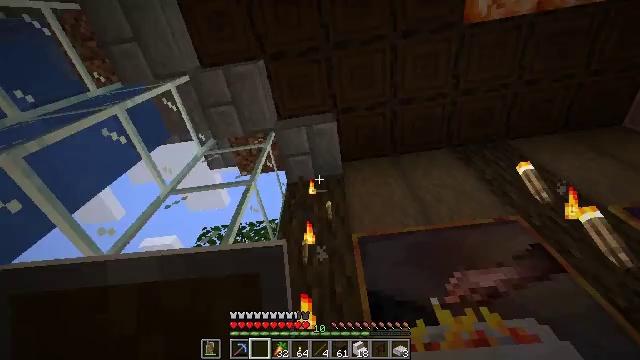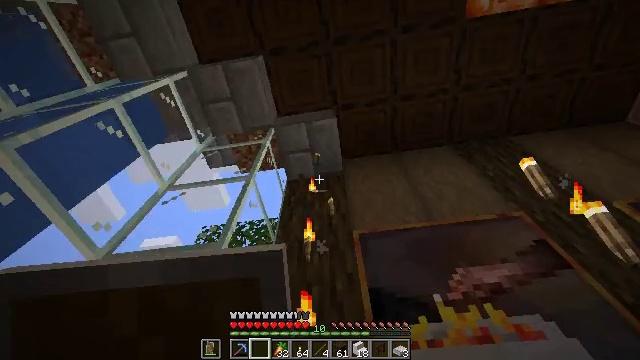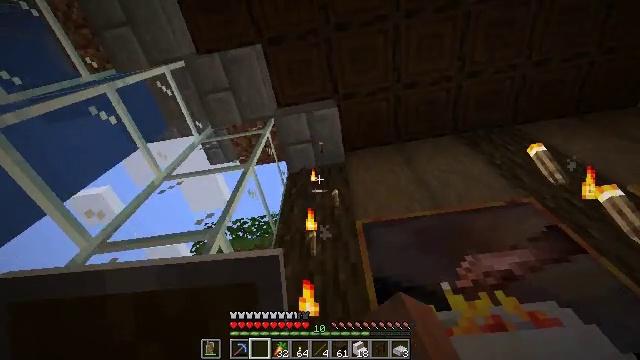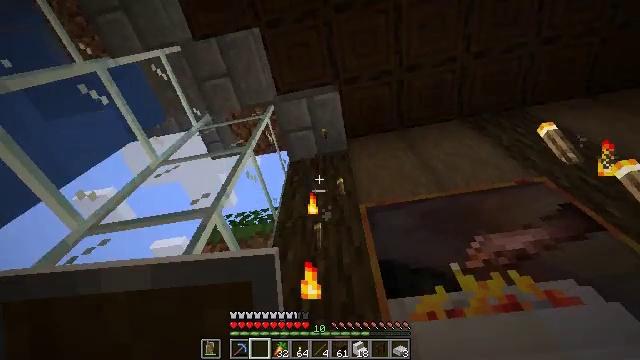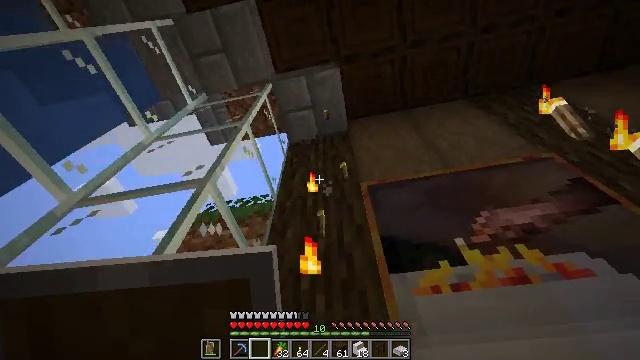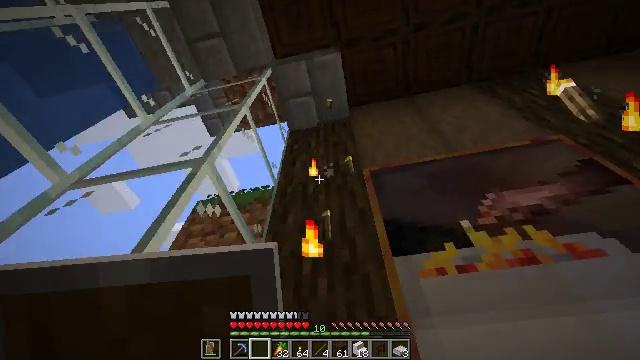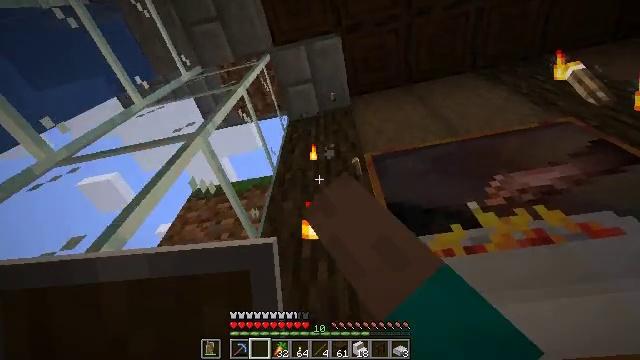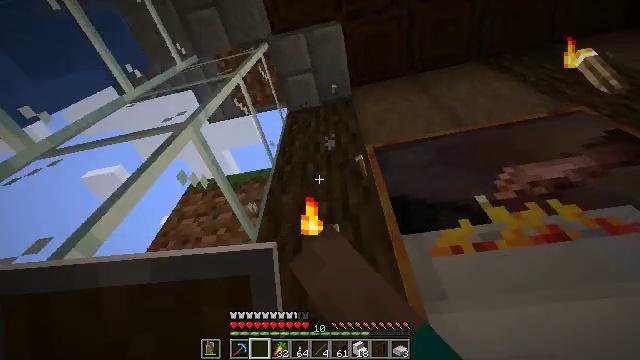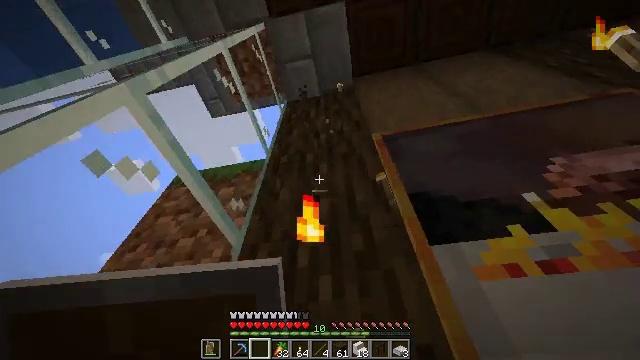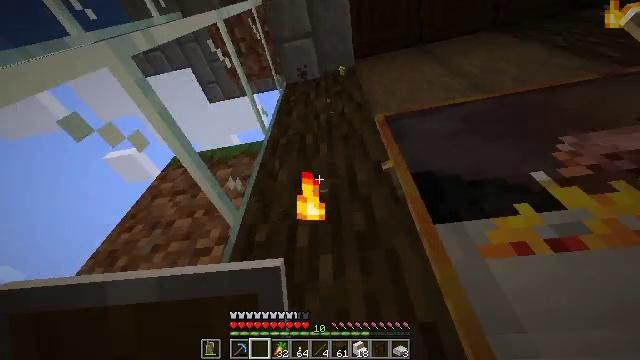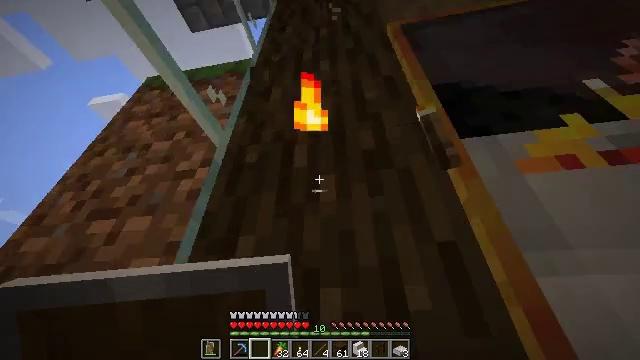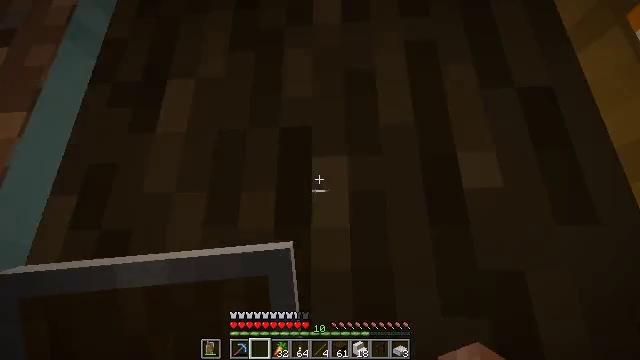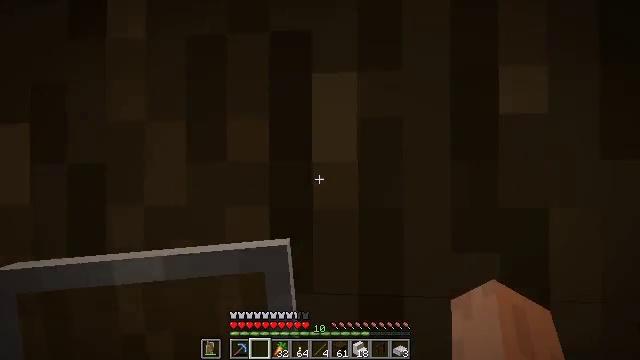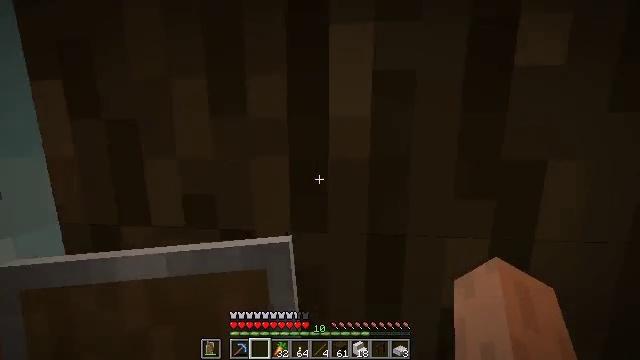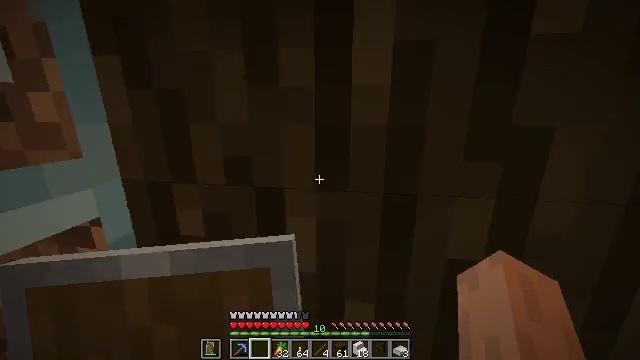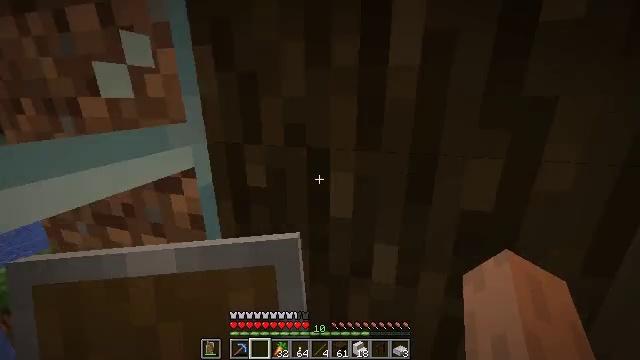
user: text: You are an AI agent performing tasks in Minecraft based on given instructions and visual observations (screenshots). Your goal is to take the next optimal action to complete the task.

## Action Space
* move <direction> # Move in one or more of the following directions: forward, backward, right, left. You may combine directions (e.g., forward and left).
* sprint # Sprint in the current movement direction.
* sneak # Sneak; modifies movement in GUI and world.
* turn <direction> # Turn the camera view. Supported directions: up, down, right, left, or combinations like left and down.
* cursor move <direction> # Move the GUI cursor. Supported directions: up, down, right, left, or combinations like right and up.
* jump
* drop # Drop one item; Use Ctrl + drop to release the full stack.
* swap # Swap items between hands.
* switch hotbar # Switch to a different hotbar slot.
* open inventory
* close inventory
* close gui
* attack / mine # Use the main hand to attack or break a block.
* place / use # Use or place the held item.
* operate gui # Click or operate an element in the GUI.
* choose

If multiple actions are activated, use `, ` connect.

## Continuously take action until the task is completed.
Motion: motion action
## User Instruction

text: Create a polished diorite slab at the crafting table.
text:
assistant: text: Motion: move forward, attack / mine
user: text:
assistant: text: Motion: move forward, turn left, attack / mine
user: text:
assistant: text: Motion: move forward, turn left, attack / mine
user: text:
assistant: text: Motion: turn down, attack / mine
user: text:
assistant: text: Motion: turn down, attack / mine
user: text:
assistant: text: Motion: move forward, attack / mine
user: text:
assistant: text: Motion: move forward, turn down, attack / mine
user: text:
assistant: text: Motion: move forward, turn down
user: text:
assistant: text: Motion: move forward, turn down
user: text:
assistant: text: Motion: move forward, turn right and down
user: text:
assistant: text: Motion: move forward, turn right and down
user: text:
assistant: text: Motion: turn down
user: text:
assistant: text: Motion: move back, turn left and down
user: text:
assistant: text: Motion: move back, turn left and down
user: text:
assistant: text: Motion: move back, turn left and down
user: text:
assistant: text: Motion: move back, turn left and down
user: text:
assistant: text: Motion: move back, turn left and down
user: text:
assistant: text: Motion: move back and move left
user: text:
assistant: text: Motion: move back and move left
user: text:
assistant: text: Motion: move back and move left
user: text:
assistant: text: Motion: move back and move left, turn up
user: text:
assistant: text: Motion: move back
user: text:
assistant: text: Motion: move back
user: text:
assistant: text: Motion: move back, turn left
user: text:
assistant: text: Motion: move back, turn left
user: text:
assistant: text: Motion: move back and move left, turn left
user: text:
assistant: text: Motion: move back and move left
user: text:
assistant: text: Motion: move left
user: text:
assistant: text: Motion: move left
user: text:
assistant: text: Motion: move left